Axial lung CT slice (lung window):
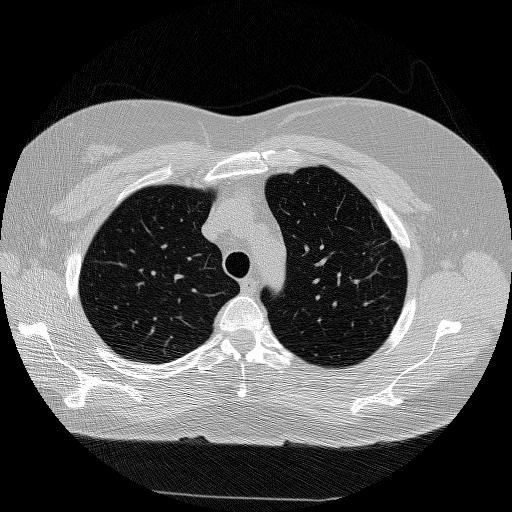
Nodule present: no